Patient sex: M
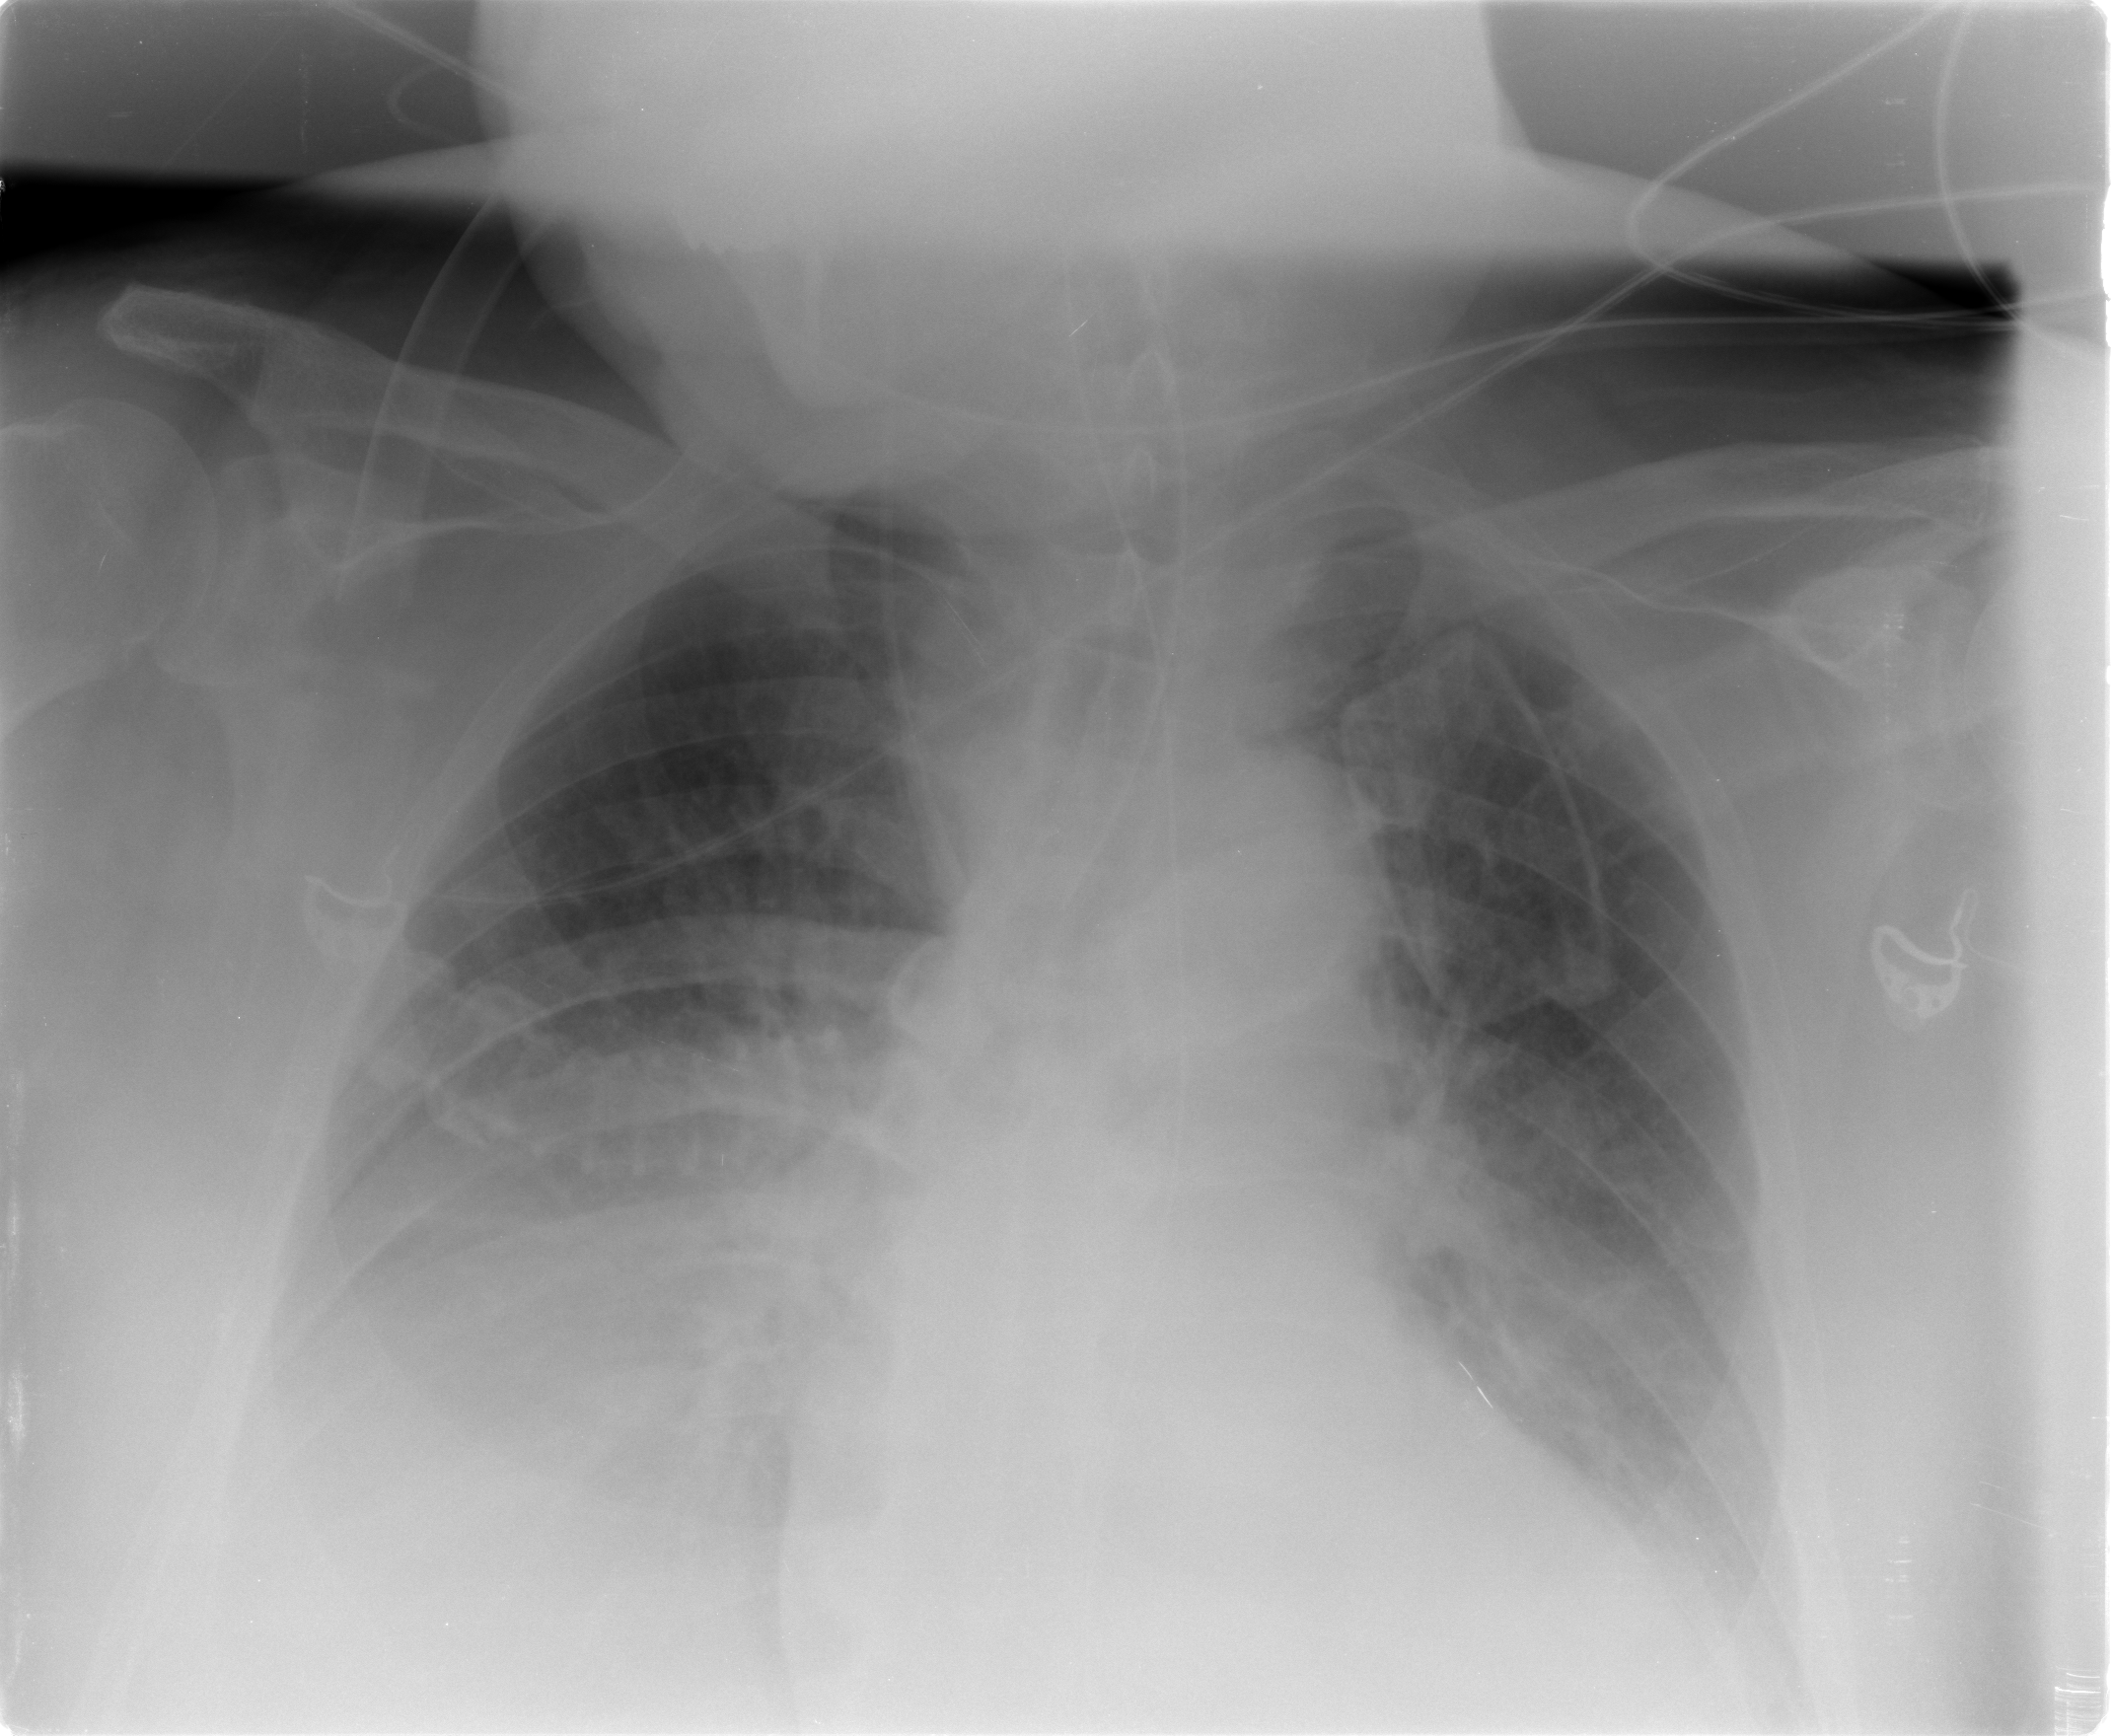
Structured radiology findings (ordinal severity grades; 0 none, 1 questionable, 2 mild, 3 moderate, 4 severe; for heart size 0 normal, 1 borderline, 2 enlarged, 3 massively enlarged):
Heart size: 0
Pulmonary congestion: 2
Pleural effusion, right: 0
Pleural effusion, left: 0
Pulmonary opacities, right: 2
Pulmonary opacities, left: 0
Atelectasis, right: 0
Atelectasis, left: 0